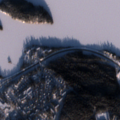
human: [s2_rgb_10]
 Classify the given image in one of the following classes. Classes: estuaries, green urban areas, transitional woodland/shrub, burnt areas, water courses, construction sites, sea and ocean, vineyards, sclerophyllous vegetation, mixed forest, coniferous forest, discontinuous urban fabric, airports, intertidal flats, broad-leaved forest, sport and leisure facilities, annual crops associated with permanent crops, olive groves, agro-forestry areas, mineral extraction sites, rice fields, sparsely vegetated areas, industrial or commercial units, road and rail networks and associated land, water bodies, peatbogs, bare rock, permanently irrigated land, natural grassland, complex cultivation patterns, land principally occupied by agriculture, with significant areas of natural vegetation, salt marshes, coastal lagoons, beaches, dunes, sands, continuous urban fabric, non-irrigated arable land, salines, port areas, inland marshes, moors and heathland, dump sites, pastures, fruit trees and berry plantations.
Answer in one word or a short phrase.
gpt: discontinuous urban fabric, coniferous forest, water bodies